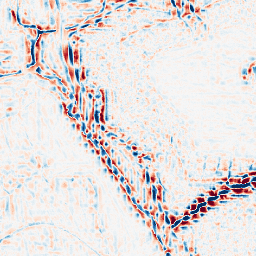
Category: wavelet
Decomposition family: wavelet_reverse_biorthogonal
Decomposition parameters: wavelet: rbio2.4
level: 3
Upsampling method: bicubic
Upsampling parameters: scale: 8
Upsampling scale: 8